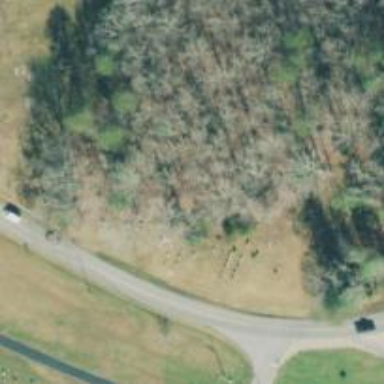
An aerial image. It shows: Cemetery.